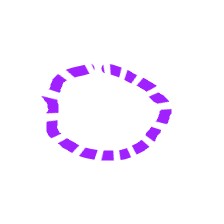
Shape: circle